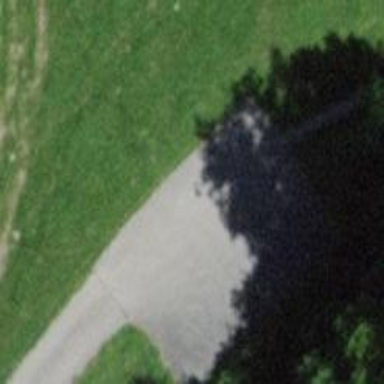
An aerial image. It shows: Turning circle on the road.